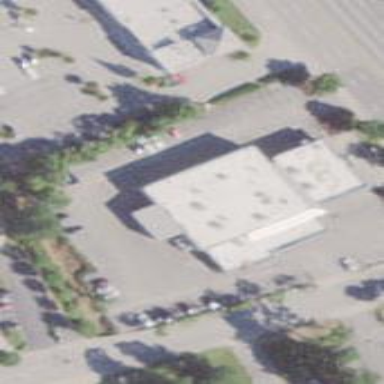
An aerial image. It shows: Building that houses car shop.